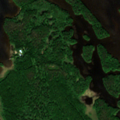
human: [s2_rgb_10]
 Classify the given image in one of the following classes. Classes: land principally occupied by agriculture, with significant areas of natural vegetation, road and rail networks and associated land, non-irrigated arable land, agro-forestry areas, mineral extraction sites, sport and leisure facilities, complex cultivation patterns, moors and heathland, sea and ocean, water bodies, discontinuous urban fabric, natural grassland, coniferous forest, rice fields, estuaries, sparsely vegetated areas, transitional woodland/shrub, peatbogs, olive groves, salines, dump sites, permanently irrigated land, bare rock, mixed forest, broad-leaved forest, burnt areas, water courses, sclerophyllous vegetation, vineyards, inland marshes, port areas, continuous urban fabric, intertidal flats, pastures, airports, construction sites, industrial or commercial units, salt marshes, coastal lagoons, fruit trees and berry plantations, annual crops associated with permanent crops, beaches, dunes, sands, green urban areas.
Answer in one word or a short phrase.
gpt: broad-leaved forest, mixed forest, water bodies